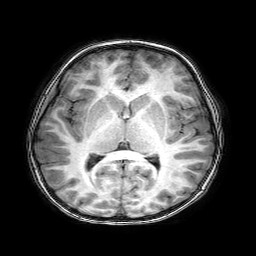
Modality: T1w
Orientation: coronal
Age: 7
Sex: male
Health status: healthy